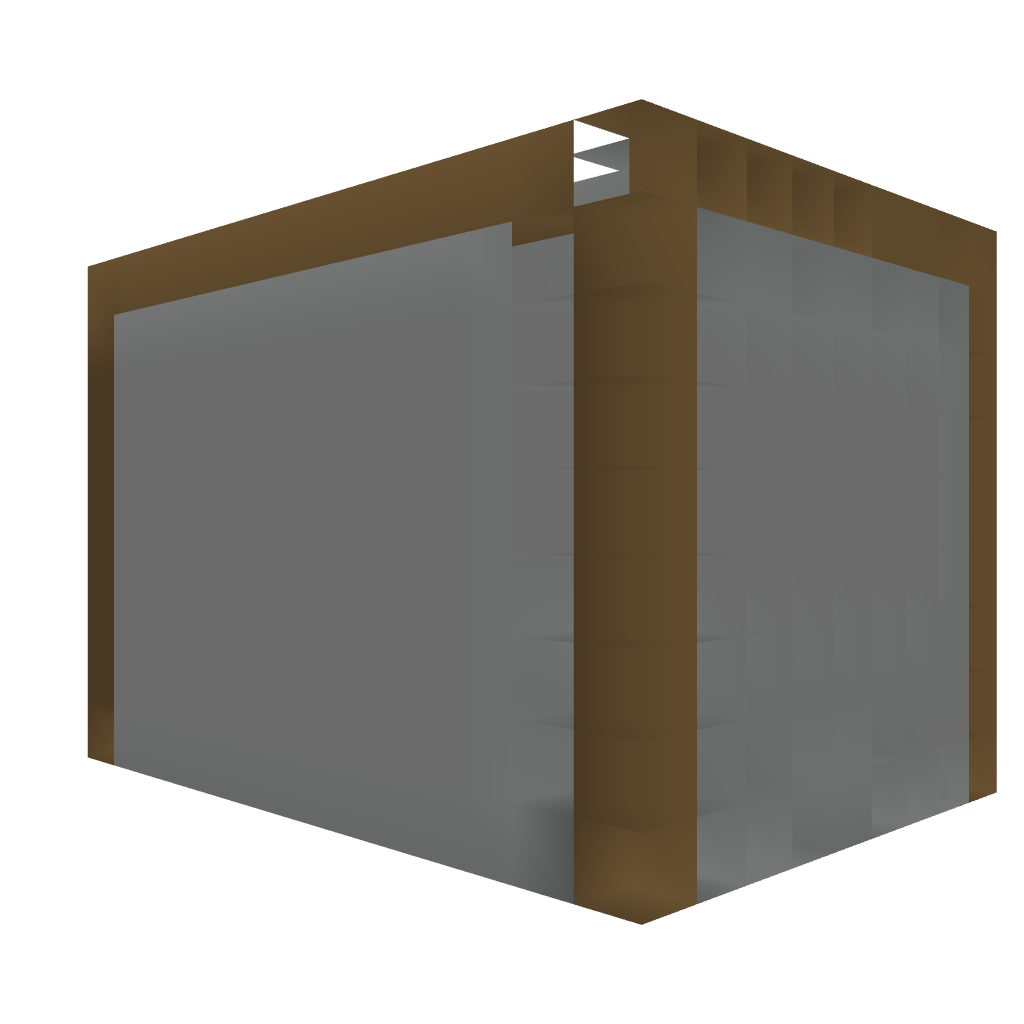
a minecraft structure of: Trading Room